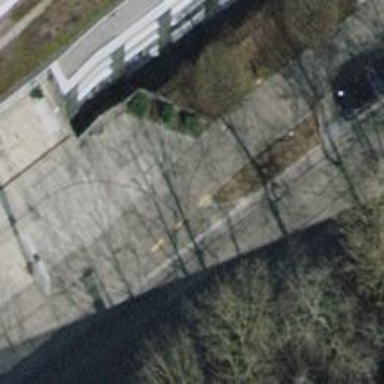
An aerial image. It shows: Asphalt sidewalk.